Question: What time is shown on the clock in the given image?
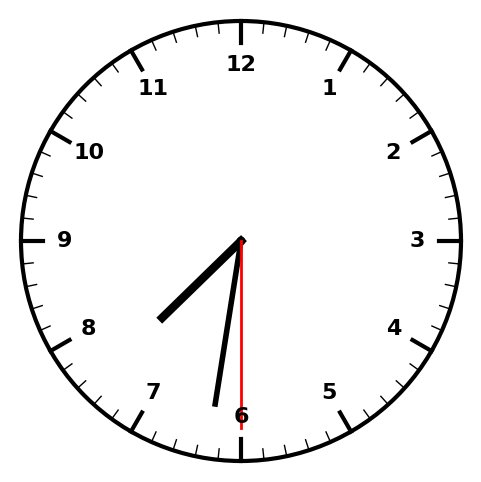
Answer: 07:31:30